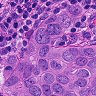
Metastatic tissue present: yes